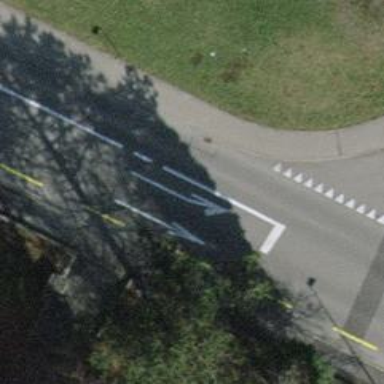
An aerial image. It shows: Tertiary road with asphalt surface. The road has designated cycle lane on the left.